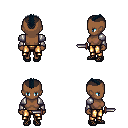
a pixel art fantasy rpg character, female body template, human, dark skin, steel arm armor, gold greaves, raven short mohawk hairstyle, ghillies, dagger, four views (front, back, left, right), 2x2 character sprite sheet, small pixel art, hard edges, no anti-aliasing